Question: # Model:
## Enumerations:
'''
public enum StabilityLevel
{
Unstable,
Neutral,
Stable
}
public enum WindspeedClass
{
Class1,
Class2,
Class3
}
'''
## Windrose:
'''
public class Windrose
{
// percentual value for given direction
private short[][][] _percentage;
// average wind speed in wind speed classes
private float[][] _average;
public Windrose()
{
_percentage = new short[Enum.GetNames(typeof(StabilityLevel)).Length][][];
foreach (StabilityLevel stability in EnumUtil.GetValues<StabilityLevel>())
{
_percentage[(int) stability] = new short[Enum.GetNames(typeof(WindspeedClass)).Length][];
foreach (WindspeedClass windspeed in EnumUtil.GetValues<WindspeedClass>())
{
// We reserve 0 for a special no-wind value, and we limit the maximum number of directions to 36
_percentage[(int) stability][(int) windspeed] = new short[37];
}
}
_average = new float[Enum.GetNames(typeof(StabilityLevel)).Length][];
foreach (StabilityLevel stability in EnumUtil.GetValues<StabilityLevel>())
{
_average[(int) stability] = new float[Enum.GetNames(typeof(WindspeedClass)).Length];
}
NumberOfDirections = 8;
}
public string Name { get; set; }
public int NumberOfDirections { get; set; }
public StabilityLevel StabilityLevel { get; set; }
public WindspeedClass Windspeed { get; set; }
public short[] Percentage
{
get
{
return _percentage[(int) StabilityLevel][(int) Windspeed];
}
}
public float Average
{
get
{
return _average[(int) StabilityLevel][(int) Windspeed];
}
set
{
_average[(int)StabilityLevel][(int)Windspeed] = value;
}
}
}
'''
# View:
Now let's look at this view (xaml) that is used as a modal window for creating a new windrose:
'''
<Grid>
<Grid.RowDefinitions>
<RowDefinition Height="Auto"/>
<RowDefinition Height="Auto"/>
<RowDefinition Height="Auto"/>
<RowDefinition Height="Auto"/>
<RowDefinition Height="Auto"/>
</Grid.RowDefinitions>
<Grid.ColumnDefinitions>
<ColumnDefinition Width="*"/>
<ColumnDefinition Width="*"/>
</Grid.ColumnDefinitions>
<Label Grid.Row="0" HorizontalAlignment="Left" ContentStringFormat="{}{0}:" Content="Name" />
<TextBox Grid.Row="0" Grid.Column="1" VerticalAlignment="Center" Text="{Binding Path=Name, UpdateSourceTrigger=PropertyChanged}" />
<Label Grid.Row="1" HorizontalAlignment="Left" ContentStringFormat="{}{0}:" Content="Number of directions" />
<ComboBox Grid.Row="1" Grid.Column="1" VerticalAlignment="Center" SelectedItem="{Binding Path=NumberOfDirections, UpdateSourceTrigger=PropertyChanged}">
<ComboBoxItem Content="4" />
<ComboBoxItem Content="8" />
<ComboBoxItem Content="12" />
<ComboBoxItem Content="16" />
<ComboBoxItem Content="36" />
</ComboBox>
<Label Grid.Row="2" HorizontalAlignment="Left" ContentStringFormat="{}{0}:" Content="Stability Level" />
<StackPanel Grid.Row="2" Grid.Column="1" Orientation="Vertical">
<RadioButton HorizontalAlignment="Left" IsChecked="{Binding Path=StabilityLevel, Converter={StaticResource EnumToBoolConverter}, ConverterParameter={x:Static model:StabilityLevel.Unstable}}" Content="A - Unstable" />
<RadioButton HorizontalAlignment="Left" IsChecked="{Binding Path=StabilityLevel, Converter={StaticResource EnumToBoolConverter}, ConverterParameter={x:Static model:StabilityLevel.Neutral}}" Content="B - Neutral" />
<RadioButton HorizontalAlignment="Left" IsChecked="{Binding Path=StabilityLevel, Converter={StaticResource EnumToBoolConverter}, ConverterParameter={x:Static model:StabilityLevel.Stable}}" Content="C - Stable" />
</StackPanel>
<Grid Grid.Row="3" Grid.ColumnSpan="2">
<Grid.RowDefinitions>
<RowDefinition Height="Auto" />
<RowDefinition Height="Auto" />
<RowDefinition Height="Auto" />
</Grid.RowDefinitions>
<Grid.ColumnDefinitions>
<ColumnDefinition />
<ColumnDefinition />
</Grid.ColumnDefinitions>
<RadioButton Grid.Row="0" HorizontalAlignment="Left" IsChecked="{Binding Path=Windspeed, Converter={StaticResource EnumToBoolConverter}, ConverterParameter={x:Static model:WindspeedClass.Class1}}" Content="1 - 0 to 2 meters per second" />
<TextBox Grid.Row="0" Grid.Column="1" Width="30" Text="{Binding Path=???, UpdateSourceTrigger=PropertyChanged}" VerticalAlignment="Center" />
<RadioButton Grid.Row="1" HorizontalAlignment="Left" IsChecked="{Binding Path=Windspeed, Converter={StaticResource EnumToBoolConverter}, ConverterParameter={x:Static model:WindspeedClass.Class2}}" Content="2 - 2 to 4 meters per second" />
<TextBox Grid.Row="1" Grid.Column="1" Width="30" Text="{Binding Path=???, UpdateSourceTrigger=PropertyChanged}" VerticalAlignment="Center" />
<RadioButton Grid.Row="2" HorizontalAlignment="Left" IsChecked="{Binding Path=Windspeed, Converter={StaticResource EnumToBoolConverter}, ConverterParameter={x:Static model:WindspeedClass.Class3}}" Content="3 - over 4 meters per second" />
<TextBox Grid.Row="2" Grid.Column="1" Width="30" Text="{Binding Path=???, UpdateSourceTrigger=PropertyChanged}" VerticalAlignment="Center" />
</Grid>
<DataGrid Grid.Row="4" Margin="5" ItemsSource="{Binding Percentage}" AutoGenerateColumns="False">
<DataGrid.Columns>
<DataGridTextColumn Header="Wind direction" Width="SizeToHeader">
</DataGridTextColumn>
<DataGridTemplateColumn Header="Percentage" Width="SizeToHeader">
<DataGridTemplateColumn.CellTemplate>
<DataTemplate>
<TextBox Text="{Binding ???}"/>
</DataTemplate>
</DataGridTemplateColumn.CellTemplate>
</DataGridTemplateColumn>
</DataGrid.Columns>
</DataGrid>
</Grid>
'''
So for each 'stability level' <-> 'windspeed class' pair, the windrose instance keeps an array of 37 values and an extra float value.
## A)

I don't know how to create this table (DataGrid). I want to be able to change the number of rows that are generated dynamically according to the selected NumberOfDirections.
The selected NumberOfDirections also determine the "step"(360 degrees is divided by NumberOfDirections) between two subsequent rows.
## B)
In grid with x:Name="WSClass" I would like to be able to bind items of _average array to the TextBoxes so that each TextBox that corresponds to a certain RadioButton(that represents a wind speed class)
has value _average[selected stability][windspeed of the corresponding RadioButton].
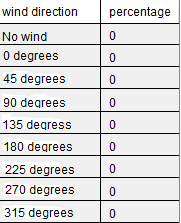
Answer: I have asked a <URL> about the bare mechanics of how this could be achieved.
User <URL> I decided the only way to have this answered properly is to answer my own question.
Long post
# Model classes:
'''
public enum StabilityLevel
{
Unstable,
Neutral,
Stable
}
public enum WindspeedClass
{
Class1,
Class2,
Class3
}
public class Windrose
{
#region Fields
// percentual value for given direction
private short[][][] _percentage;
// average wind speed in wind speed class for given stability level
private float[][] _average;
#endregion
public Windrose() { ... initialization ... }
#region Properties
public string Name { get; set; }
public int NumberOfDirections { get; set; }
public StabilityLevel StabilityLevel { get; set; }
public WindspeedClass Windspeed { get; set; }
// indexer
public short this[StabilityLevel stability, WindspeedClass windspeedClass, int direction]
{
get
{
return _percentage[(int) stability][(int) windspeedClass][direction];
}
set
{
_percentage[(int)stability][(int)windspeedClass][direction] = value;
}
}
#endregion
}
'''
# View Model classes:
## WindroseWindDirection:
As <URL> I created a data type class to hold all information that I need to display in a datagrid row.
Therefore
- 'INotifyPropertyChanged'-
'''
public class WindroseWindDirection : INotifyPropertyChanged
{
private string _direction;
private short _directionValue;
#region Construction
public WindroseWindDirection() : this("not available",0) {}
public WindroseWindDirection(string direction, short defaultDirectionValue)
{
_direction = direction;
_directionValue = defaultDirectionValue;
}
#endregion
#region Properties
public string Direction
{
get
{
return _direction;
}
set
{
if (String.Compare(_direction, value) != 0)
{
_direction = value;
OnPropertyChanged("Direction");
}
}
}
public short DirectionValue
{
get
{
return _directionValue;
}
set
{
if (_directionValue != value)
{
OnPropertyChanged("DirectionValue");
_directionValue = value;
}
}
}
#endregion
#region INotifyPropertyChanged implementation
public event PropertyChangedEventHandler PropertyChanged;
protected virtual void OnPropertyChanged(string propertyName)
{
PropertyChangedEventHandler handler = this.PropertyChanged;
if (handler != null) handler(this, new PropertyChangedEventArgs(propertyName));
}
#endregion
}
'''
## AddModifyWindroseDialogViewModel:
There is an 'ObservableCollection<int>' for the 'ComboBox' in the view and an 'ObservableCollection<WindroseWindDirection>' for each combination of 'StabilityLevel' <-> 'WindspeedClass'. Because a user has to be able to edit all this information at once we create a jagged array for it.
Basically the idea is that based on the value of 2 properties that dictate the stability level and windspeed class we return the appropriate 'ObservableCollection<WindroseWindDirection>' through third property. If the user changes the number of directions for the whole windrose, we'll call a private method 'UpdateFilteredItems()'. Having an 'ObservableCollection<WindroseWindDirection>' actually allows us to bind it to the 'ItemsSource' of the DataGrid and subsequently define the Columns of DataGrid ourselves and have the individual properties of 'WindroseWindDirection' bound to the columns.
'''
// just for reference: MVVM Light base view model class is used
public class AddModifyWindroseDialogViewModel : ViewModelBase
{
#region Fields
// holds the actual model class
private Windrose _wr;
// holds an ObservableCollection for each combination of StabilityLevel & WindspeedClass
private ObservableCollection<WindroseWindDirection>[][] _dataGrid;
// for Combobox
private ObservableCollection<int> _numberOfDirectionValues = new ObservableCollection<int>(Constants.WindroseAllowedNumberOfDirections);
#endregion
#region Construction
public AddModifyWindroseDialogViewModel(Windrose windrose)
{
_wr = windrose;
// create array[][] of observable collections, one for each stability <-> windspeed pair
_dataGrid = new ObservableCollection<WindroseWindDirection>[Enum.GetNames(typeof(StabilityLevel)).Length][];
int step = 360 / NumberOfDirections;
foreach (StabilityLevel stability ... )
{
_dataGrid[(int) stability] = new ObservableCollection<WindroseWindDirection>[Enum.GetNames(typeof(WindspeedClass)).Length];
foreach (WindspeedClass windspeed ... )
{
_dataGrid[(int)stability][(int)windspeed] = new ObservableCollection<WindroseWindDirection>();
// Add 'No wind' special first row
_dataGrid[(int)stability][(int)windspeed].Add(new WindroseWindDirection("No wind", _wr[stability, windspeed, 0]));
// Add the rest
for (int i = 0; i < NumberOfDirections; i++)
{
_dataGrid[(int)stability][(int)windspeed].Add(new WindroseWindDirection(String.Format("{0} degrees", i * step), _wr[stability, windspeed, i + 1]));
}
}
}
}
#endregion
#region Properties
public String Name
{
get
{
return _wr.Name;
}
set
{
if (String.Equals(_wr.Name, value) == false)
{
_wr.Name = value;
RaisePropertyChanged("Name");
}
}
}
public int NumberOfDirections
{
get
{
return _wr.NumberOfDirections;
}
set
{
if (_wr.NumberOfDirections != value)
{
_wr.NumberOfDirections = value;
RaisePropertyChanged("NumberOfDirections");
UpdateFilteredItems();
}
}
}
public ObservableCollection<int> NumberOfDirectionsValues
{
get
{
return _numberOfDirectionValues;
}
}
public StabilityLevel StabilityLevel
{
get
{
return _wr.StabilityLevel;
}
set
{
if (Enum.Equals(_wr.StabilityLevel, value) == false)
{
_wr.StabilityLevel = value;
RaisePropertyChanged("StabilityLevel");
RaisePropertyChanged("FilteredItems");
RaisePropertyChanged("WindSpeedAverageClass1");
RaisePropertyChanged("WindSpeedAverageClass2");
RaisePropertyChanged("WindSpeedAverageClass3");
}
}
}
public WindspeedClass Windspeed
{
get
{
return _wr.Windspeed;
}
set
{
if (Enum.Equals(_wr.Windspeed, value) == false)
{
_wr.Windspeed = value;
RaisePropertyChanged("Windspeed");
RaisePropertyChanged("FilteredItems");
}
}
}
public ObservableCollection<WindroseWindDirection> FilteredItems
{
get
{
return _dataGrid[(int) StabilityLevel][(int) Windspeed];
}
}
public float WindSpeedAverageClass1
{
get
{
return _wr[StabilityLevel, WindspeedClass.Class1];
}
set
{
if (_wr[StabilityLevel, WindspeedClass.Class1] != value)
{
_wr[StabilityLevel, WindspeedClass.Class1] = value;
RaisePropertyChanged("WindSpeedAverageClass1");
}
}
}
public float WindSpeedAverageClass2
{
get
{
return _wr[StabilityLevel, WindspeedClass.Class2];
}
set
{
if (_wr[StabilityLevel, WindspeedClass.Class2] != value)
{
_wr[StabilityLevel, WindspeedClass.Class2] = value;
RaisePropertyChanged("WindSpeedAverageClass2");
}
}
}
public float WindSpeedAverageClass3
{
get
{
return _wr[StabilityLevel, WindspeedClass.Class3];
}
set
{
if (_wr[StabilityLevel, WindspeedClass.Class3] != value)
{
_wr[StabilityLevel, WindspeedClass.Class3] = value;
RaisePropertyChanged("WindSpeedAverageClass3");
}
}
}
#endregion
private void UpdateFilteredItems()
{
/**/
int step = 360 / NumberOfDirections;
foreach (StabilityLevel stability ... )
{
foreach (WindspeedClass windspeed ... )
{
// Clear the old values
_dataGrid[(int)stability][(int)windspeed].Clear();
// Add 'No wind' special value
_dataGrid[(int)stability][(int)windspeed].Add(new WindroseWindDirection("No wind", _wr[stability, windspeed, 0]));
// Add degrees
for (int i = 0; i < NumberOfDirections; i++)
{
_dataGrid[(int)stability][(int)windspeed].Add(new WindroseWindDirection(String.Format("{0} degrees", i * step), _wr[stability, windspeed, i + 1]));
}
}
}
RaisePropertyChanged("FilteredItems");
}
}
'''
# View :
'''
<Grid>
<Grid.RowDefinitions>
<RowDefinition Height="Auto"/>
<RowDefinition Height="Auto"/>
<RowDefinition Height="Auto"/>
<RowDefinition Height="Auto"/>
<RowDefinition Height="Auto"/>
</Grid.RowDefinitions>
<Grid.ColumnDefinitions>
<ColumnDefinition Width="*"/>
<ColumnDefinition Width="*"/>
</Grid.ColumnDefinitions>
<Label Grid.Row="0" HorizontalAlignment="Left" ContentStringFormat="{}{0}:" Content="Name" />
<TextBox Grid.Row="0" Grid.Column="1" VerticalAlignment="Center" Text="{Binding Path=Name, UpdateSourceTrigger=PropertyChanged}" />
<Label Grid.Row="1" HorizontalAlignment="Left" ContentStringFormat="{}{0}:" Content="Number of directions" />
<ComboBox Grid.Row="1" Grid.Column="1" VerticalAlignment="Center" SelectedItem="{Binding Path=NumberOfDirections, UpdateSourceTrigger=PropertyChanged}">
<ComboBoxItem Content="4" />
<ComboBoxItem Content="8" />
<ComboBoxItem Content="12" />
<ComboBoxItem Content="16" />
<ComboBoxItem Content="36" />
</ComboBox>
<Label Grid.Row="2" HorizontalAlignment="Left" ContentStringFormat="{}{0}:" Content="Stability Level" />
<StackPanel Grid.Row="2" Grid.Column="1" Orientation="Vertical">
<RadioButton HorizontalAlignment="Left" IsChecked="{Binding Path=StabilityLevel, Converter={StaticResource EnumToBoolConverter}, ConverterParameter={x:Static model:StabilityLevel.Unstable}}" Content="A - Unstable" />
<RadioButton HorizontalAlignment="Left" IsChecked="{Binding Path=StabilityLevel, Converter={StaticResource EnumToBoolConverter}, ConverterParameter={x:Static model:StabilityLevel.Neutral}}" Content="B - Neutral" />
<RadioButton HorizontalAlignment="Left" IsChecked="{Binding Path=StabilityLevel, Converter={StaticResource EnumToBoolConverter}, ConverterParameter={x:Static model:StabilityLevel.Stable}}" Content="C - Stable" />
</StackPanel>
<Grid Grid.Row="3" Grid.ColumnSpan="2">
<Grid.RowDefinitions>
<RowDefinition Height="Auto" />
<RowDefinition Height="Auto" />
<RowDefinition Height="Auto" />
</Grid.RowDefinitions>
<Grid.ColumnDefinitions>
<ColumnDefinition />
<ColumnDefinition />
</Grid.ColumnDefinitions>
<TextBox Grid.Row="1" Grid.Column="1" Width="30" Text="{Binding Path=WindSpeedAverageClass2, UpdateSourceTrigger=PropertyChanged}" VerticalAlignment="Center" />
<RadioButton Grid.Row="0" HorizontalAlignment="Left" IsChecked="{Binding Path=Windspeed, Converter={StaticResource EnumToBoolConverter}, ConverterParameter={x:Static model:WindspeedClass.Class1}}" Content="1 - 0 to 2 meters per second" />
<TextBox Grid.Row="0" Grid.Column="1" Width="30" Text="{Binding Path=WindSpeedAverageClass1, UpdateSourceTrigger=PropertyChanged}" VerticalAlignment="Center" />
<RadioButton Grid.Row="1" HorizontalAlignment="Left" IsChecked="{Binding Path=Windspeed, Converter={StaticResource EnumToBoolConverter}, ConverterParameter={x:Static model:WindspeedClass.Class2}}" Content="2 - 2 to 4 meters per second" />
<TextBox Grid.Row="1" Grid.Column="1" Width="30" Text="{Binding Path=WindSpeedAverageClass2, UpdateSourceTrigger=PropertyChanged}" VerticalAlignment="Center" />
<RadioButton Grid.Row="2" HorizontalAlignment="Left" IsChecked="{Binding Path=Windspeed, Converter={StaticResource EnumToBoolConverter}, ConverterParameter={x:Static model:WindspeedClass.Class3}}" Content="3 - over 4 meters per second" />
<TextBox Grid.Row="2" Grid.Column="1" Width="30" Text="{Binding Path=WindSpeedAverageClass3, UpdateSourceTrigger=PropertyChanged}" VerticalAlignment="Center" />
</Grid>
<!-- Here is the DataGrid. Please notice how ObservableCollection<WindroseWindDirection> is bound to the DataGrid ItemsSource and how individual columns are bound with properties of WindroseWindDirection -->
<DataGrid Grid.Row="4" Margin="5" ItemsSource="{Binding FilteredItems}" AutoGenerateColumns="False">
<DataGrid.Columns>
<DataGridTextColumn Header="Wind Direction" Width="SizeToHeader" Binding="{Binding Direction}">
</DataGridTextColumn>
<DataGridTemplateColumn Header="Percent" Width="SizeToHeader">
<DataGridTemplateColumn.CellTemplate>
<DataTemplate>
<TextBox Text="{Binding DirectionValue, UpdateSourceTrigger=PropertyChanged}"/>
</DataTemplate>
</DataGridTemplateColumn.CellTemplate>
</DataGridTemplateColumn>
</DataGrid.Columns>
</DataGrid>
</Grid>
'''